Aerial crown-view tile of a tropical tree (Barro Colorado Island, Panama), acquired 20240918:
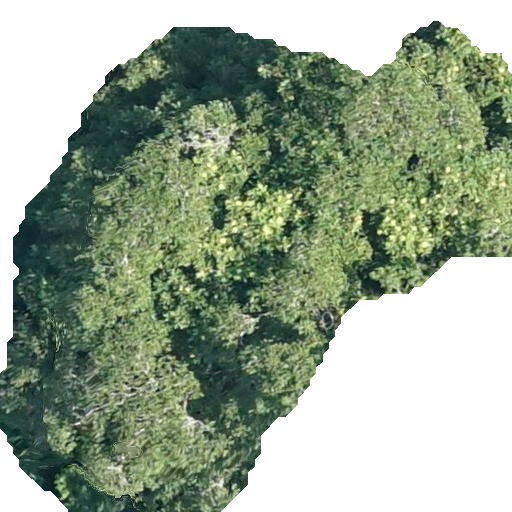
Species: Dipteryx oleifera
GBIF accepted scientific name: Dipteryx oleifera
Crown area: 296.586 m²